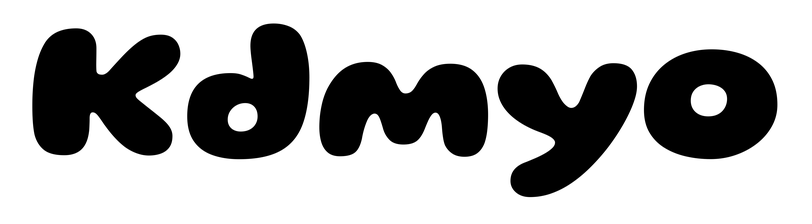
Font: Gluten_ExtraBold